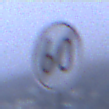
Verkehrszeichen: EndeGeschwindigkeit60
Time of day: SunriseSunset
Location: Outdoor (Urban)
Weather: Overcast
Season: NotSpecified
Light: Natural